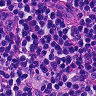
Metastatic tissue present: no